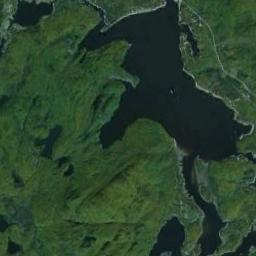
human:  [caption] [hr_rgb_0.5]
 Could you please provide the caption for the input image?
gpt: There is a large green area in a lake in a wetland with lush green plants .

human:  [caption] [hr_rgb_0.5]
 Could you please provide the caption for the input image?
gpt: There are many different areas of water surrounded by wetlands .

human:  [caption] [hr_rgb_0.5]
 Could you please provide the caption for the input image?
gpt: Half of the area in this wetland is bare land .

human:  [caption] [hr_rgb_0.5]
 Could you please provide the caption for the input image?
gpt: The wetland consists of green plants and water .

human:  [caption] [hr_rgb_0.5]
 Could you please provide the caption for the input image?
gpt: There are many green areas and some water areas on the wetland .